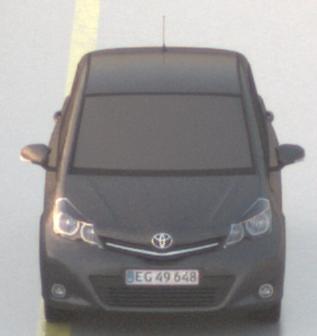
Make: Toyota
Model: Yaris 1.0
Detailed model: Yaris (XP9)
Model produced from: 2009/01
Model produced until: 2010/10
Doors: 3
Color: gray
Road condition: wet road
Daytime: sunrise or sunset
Contrast: low contrast